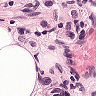
Metastatic tissue present: yes